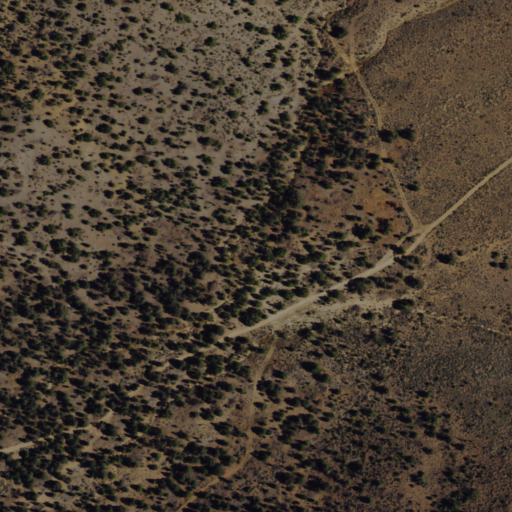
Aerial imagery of valley in Nevada named Water Canyon containing shrub and evergreen forest